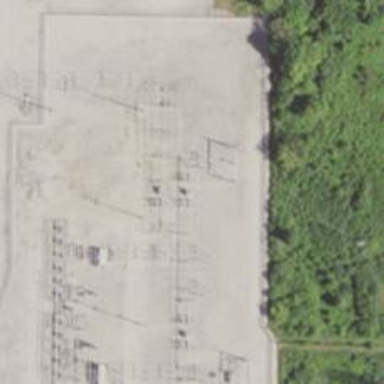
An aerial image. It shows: Switch for power supply.